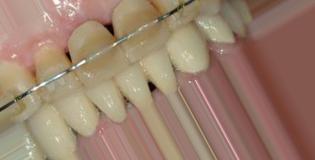
Condition: Tooth Discoloration